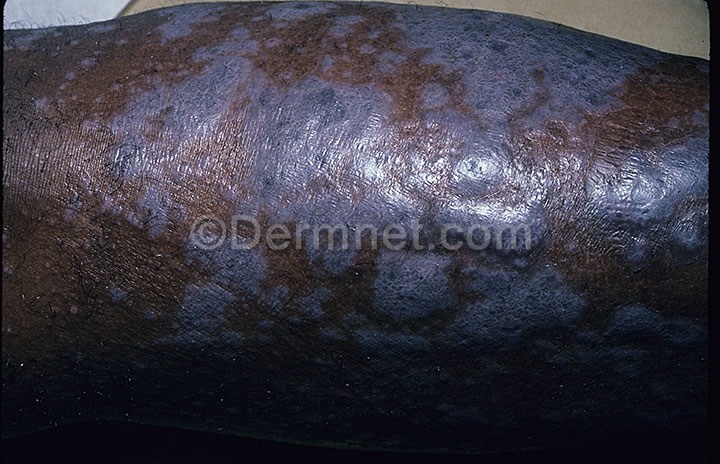
Disease: Psoriasis pictures Lichen Planus and related diseases